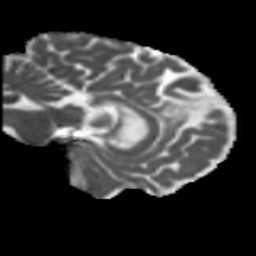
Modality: MD
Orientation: sagittal
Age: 68
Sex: female
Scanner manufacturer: siemens
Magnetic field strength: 3 T
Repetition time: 5.47 s
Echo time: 0.0854 s